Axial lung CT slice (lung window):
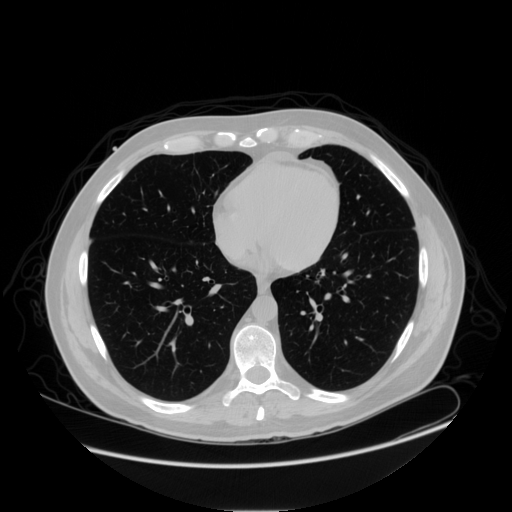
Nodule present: no